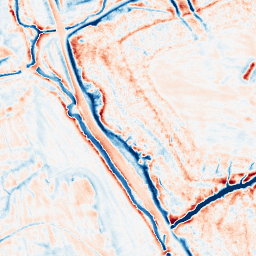
Category: edge_preserving
Decomposition family: guided
Decomposition parameters: radius: 4
eps: 0.1
Upsampling method: cubic_catmull_rom
Upsampling parameters: scale: 2
Upsampling scale: 2